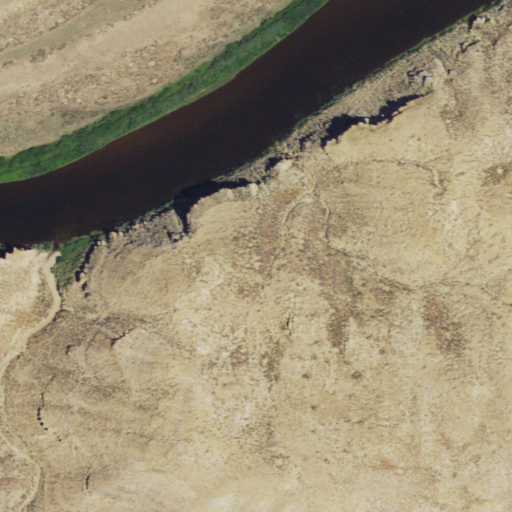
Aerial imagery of valley in Wyoming named Coal Mine Draw containing shrub, open water, grassland, woody wetlands, and herbaceous wetlands